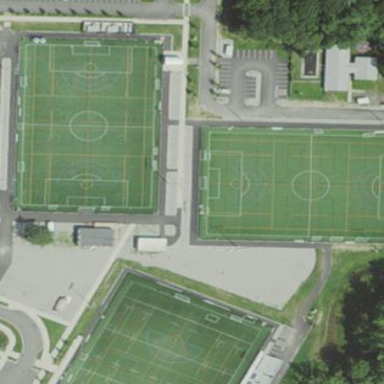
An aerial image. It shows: Multi-sport pitch for leisure activities.